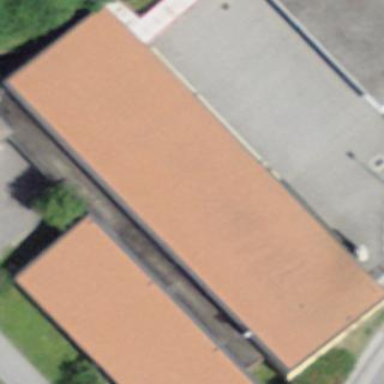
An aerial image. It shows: School building.